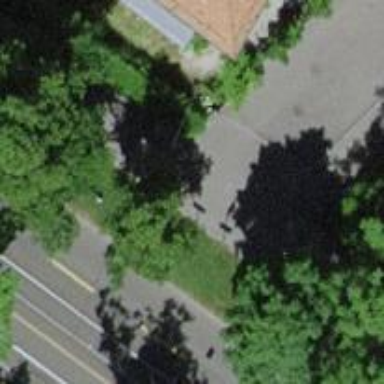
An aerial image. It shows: Avenue lined with trees.